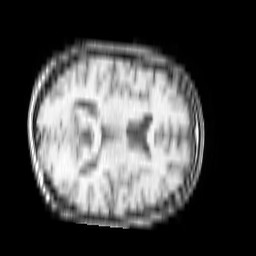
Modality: T1w
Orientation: axial
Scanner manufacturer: philips
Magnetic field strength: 1.5 T
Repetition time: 0.1732 s
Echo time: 0.001859 s